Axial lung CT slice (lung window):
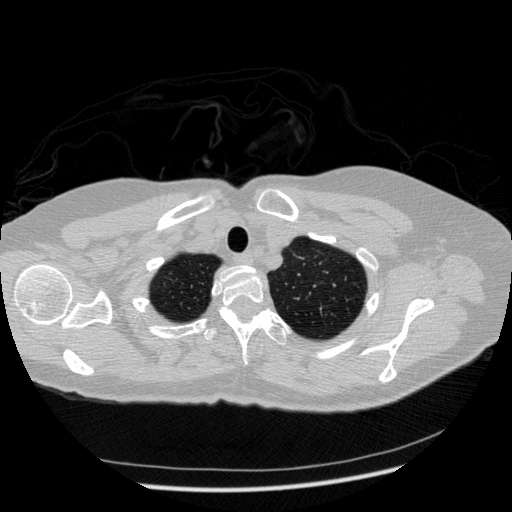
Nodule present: no